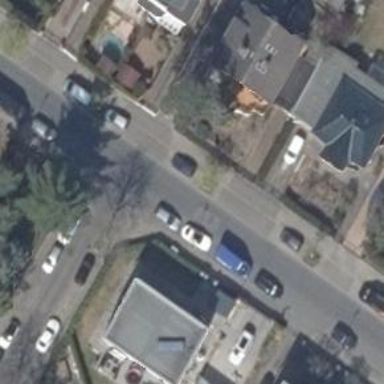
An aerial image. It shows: Residential road with asphalt surface. Both sides have sidewalks.